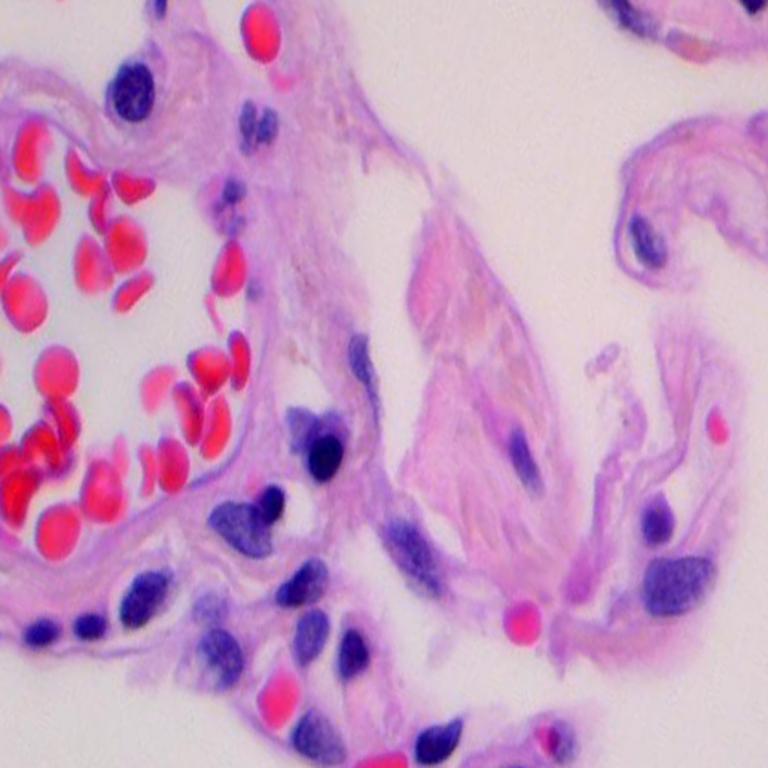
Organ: lung
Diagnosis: benign